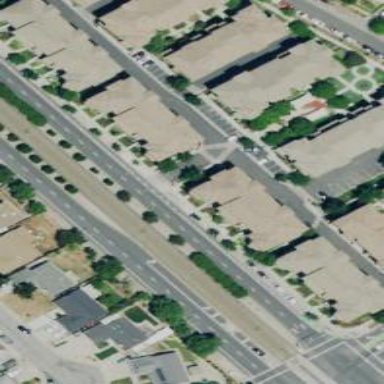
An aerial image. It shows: Primary highway with separate sidewalk.